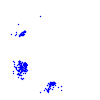
Particle: electron